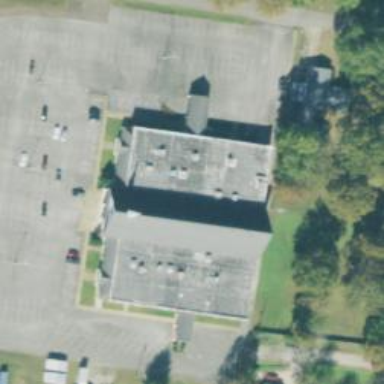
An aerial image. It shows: Beautiful church building.